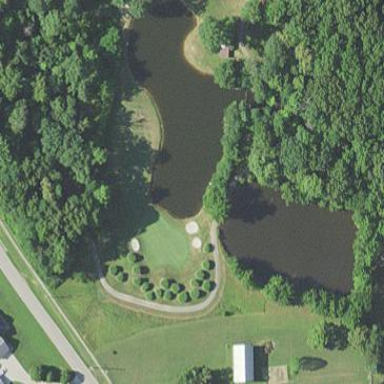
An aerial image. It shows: Water hazard on golf course.